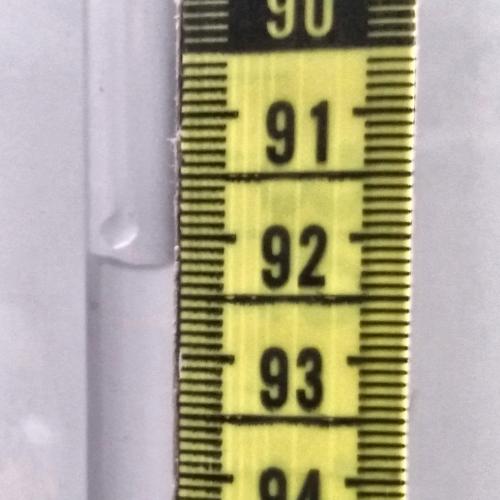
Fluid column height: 92.2 cm